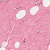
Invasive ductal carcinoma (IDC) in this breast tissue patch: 0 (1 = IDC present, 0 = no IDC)